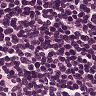
Metastatic tissue present: no